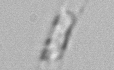
Label: Guinardia_striata